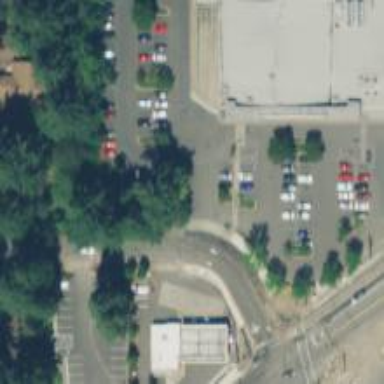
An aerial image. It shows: Trolley bay.